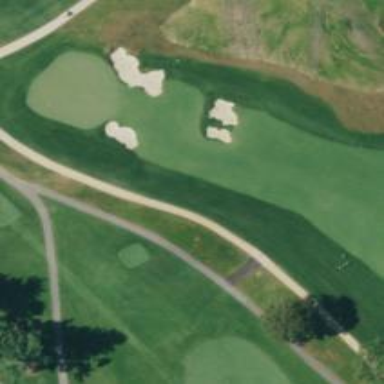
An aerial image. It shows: Service road designated as golf cart path.